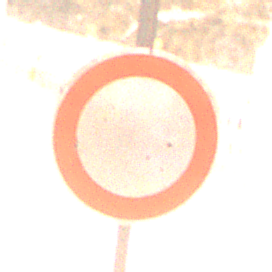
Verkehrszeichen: VerbotFahrzeugeAllerArt
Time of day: Night
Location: Outdoor (Urban)
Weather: Overcast
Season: Winter
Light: Artificial